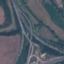
Land use / land cover: Highway